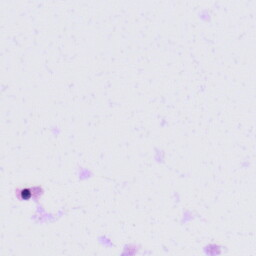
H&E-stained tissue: Tonsil